Interaction volume radius: 10 \u00c5
Interaction volume height: 20 \u00c5
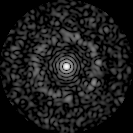
Disorder parameter: 0.8052